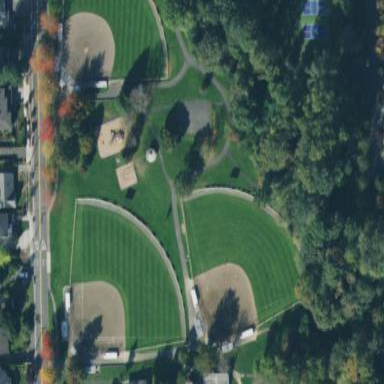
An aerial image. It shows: Baseball pitch for leisure and sports activities.